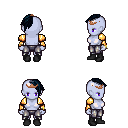
a pixel art fantasy rpg character, female body template, dark elf, purple skin, gold arm armor, metal pants, raven long mohawk hairstyle, bronze tiara, bracelets, black shoes, four views (front, back, left, right), 2x2 character sprite sheet, small pixel art, hard edges, no anti-aliasing